Field crop: maize
Growth stage: 1
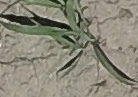
Species: sorghum